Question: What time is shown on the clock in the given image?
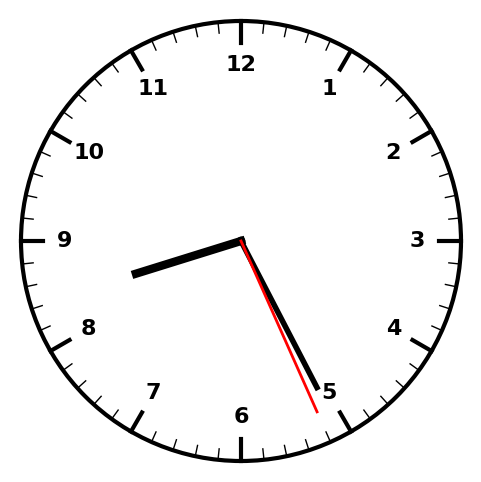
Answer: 08:25:26